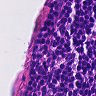
Metastatic tissue present: no